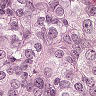
Metastatic tissue present: yes